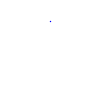
Particle: pion